Question: Find the area of the following quadrilateral, where all points are on integers. The result is rounded to 1 decimal place
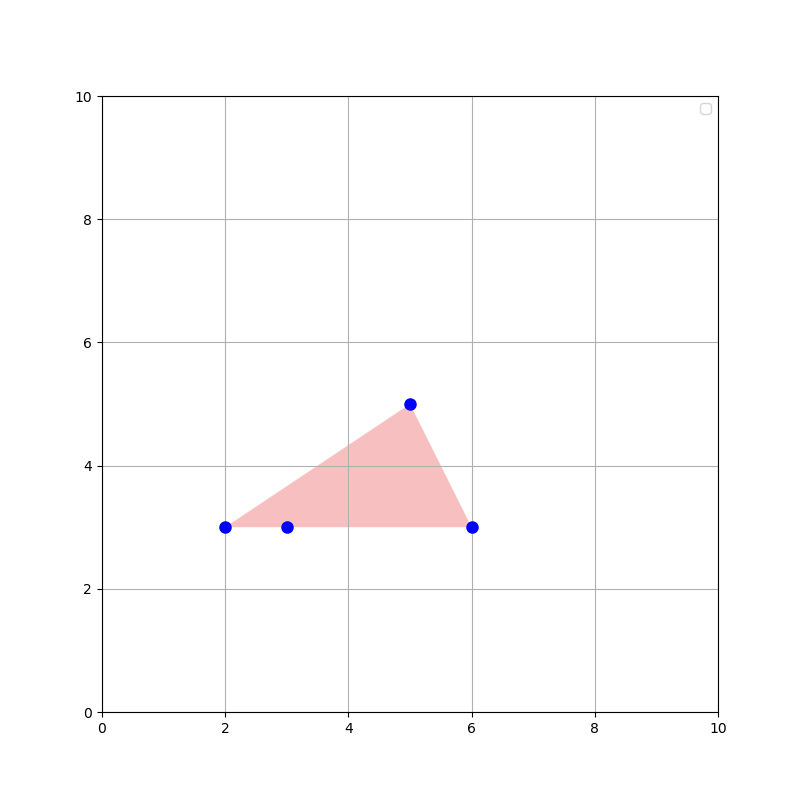
Answer: 4.0